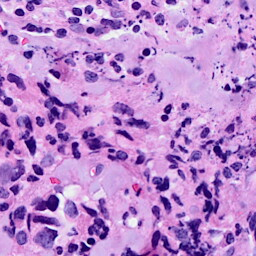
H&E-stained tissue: Breast